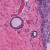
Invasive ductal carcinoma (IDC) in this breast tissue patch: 0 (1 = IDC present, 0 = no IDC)